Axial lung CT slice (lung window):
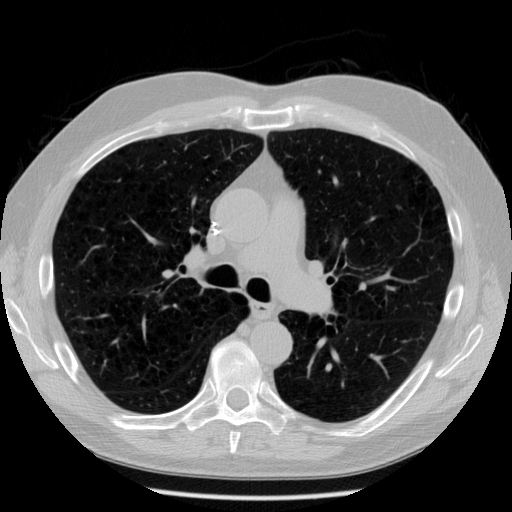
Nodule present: no